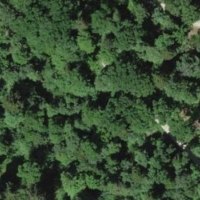
EUNIS habitat code: 41
Species observed at this site:
Allium ursinum
Petasites albus